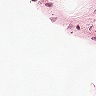
Metastatic tissue present: no